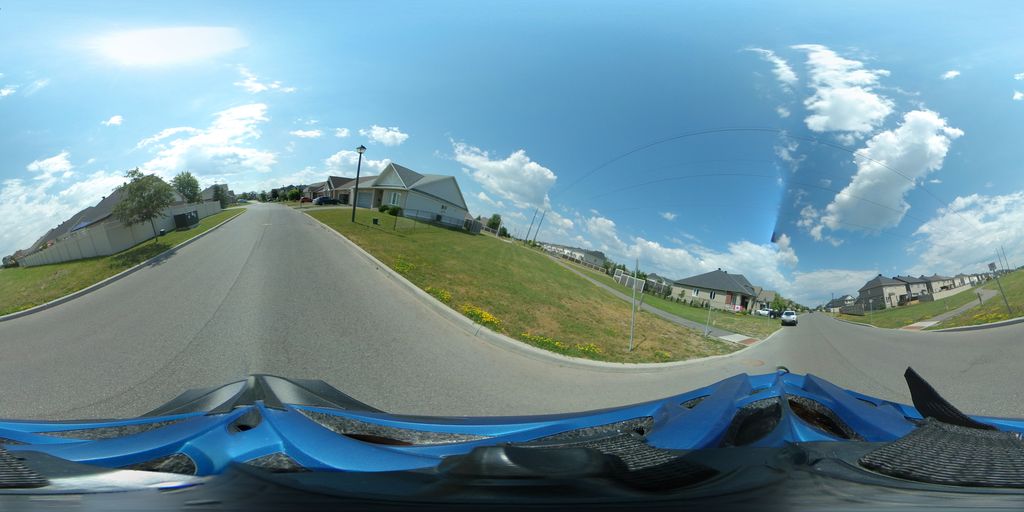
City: ottawa-gatineau